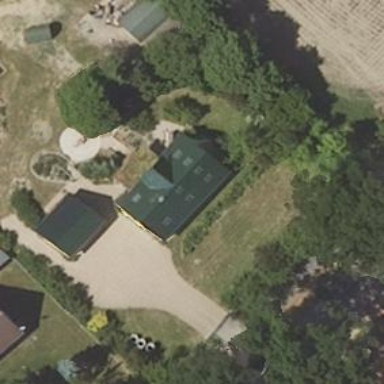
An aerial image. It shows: Simple and straightforward house.